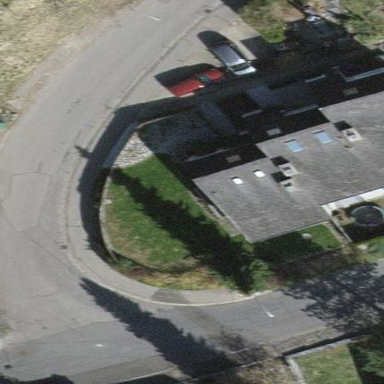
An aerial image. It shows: Terrace building.